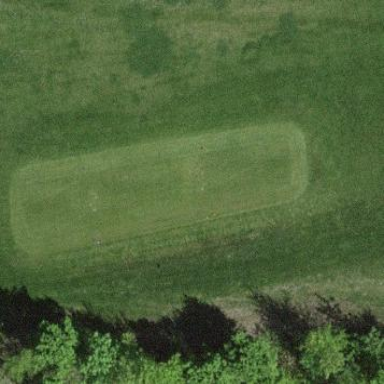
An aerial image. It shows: Grass area designated as golf tee.